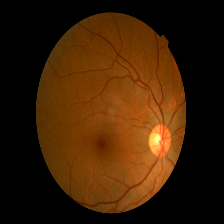
Diabetic retinopathy grade: Mild